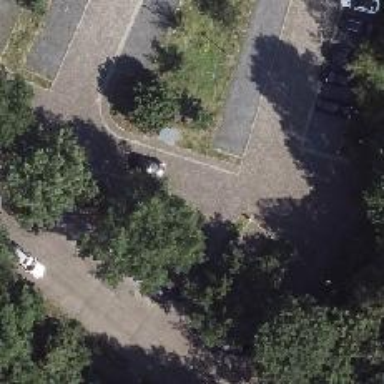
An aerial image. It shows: Parking aisle designated as service road.